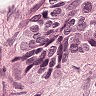
Metastatic tissue present: yes